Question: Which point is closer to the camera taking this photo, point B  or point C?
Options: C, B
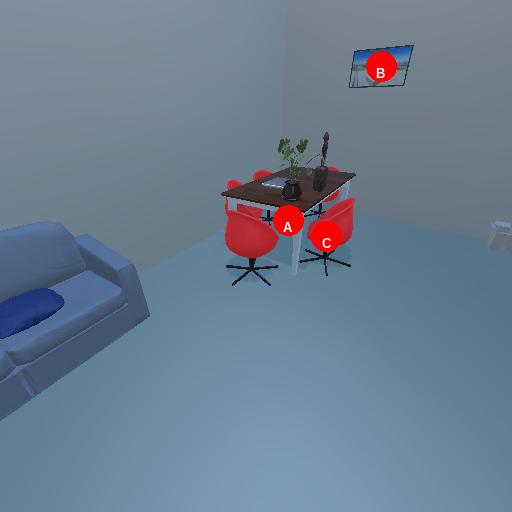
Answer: C